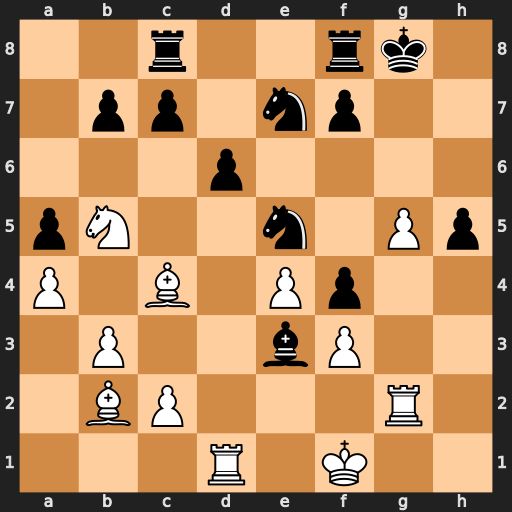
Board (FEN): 2r2rk1/1pp1np2/3p4/pN2n1Pp/P1B1Pp2/1P2bP2/1BP3R1/3R1K2
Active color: w
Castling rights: -
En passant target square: -
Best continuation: Bxe5 dxe5 g6 Nxg6 Rxg6+